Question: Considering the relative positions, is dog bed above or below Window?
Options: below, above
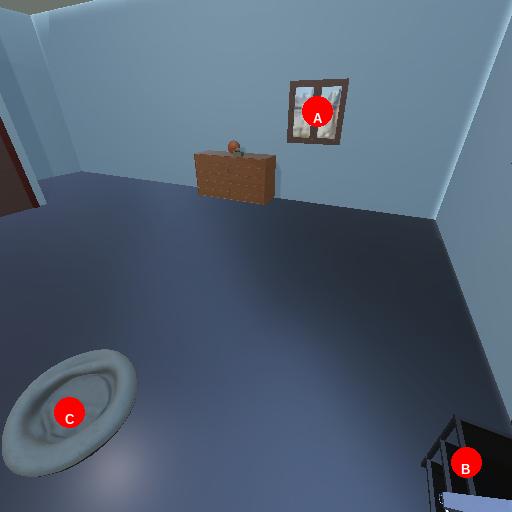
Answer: below